九年级 · 画法几何学
下图是某学校操场上单杜(图中实线部分)在地面上的影子(图中虚线部分), 根据图中所示,可判断形成该影子的光线为 $(\quad)$

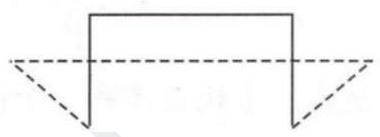
A. 太阳光线
B. 灯光光线
C. 可能为太阳光线或灯光光线
D. 该影子实际不可能存在
答案: B
解析: 【分析】

本题综合考查了平行投影和中心投影的特点和规律. 中心投影的特点是:

(1)等高的物体垂直地面放置时, 在灯光下, 离点光源近的物体它的影子短, 离点光源远的物体它的影子长.

(2)等长的物体平行于地面放置时, 在灯光下, 离点光源越近, 影子越长; 离点光源越远, 影子越短, 但不会比物体本身的长度还短.

平行投影的特点是: 在同一时刻, 不同物体的物高和影长成比例.

解答本题关键是要区分开平行投影和中心投影. 若形成的影子是由太阳光照射形成的影子, 则两直线一定平行; 若形成的影子是由灯光照射而形成的影子, 则两直线一定相交. 据此判断即可.

【解答】

解: 若形成的影子是由太阳光照射形成的影子, 则两直线一定平行; 若形成的影子是由灯光照射
而形成的影子, 则两直线一定相交. 所以可判断形成该影子的光线为灯光光线.

故选 $B$.